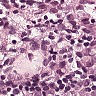
Metastatic tissue present: yes